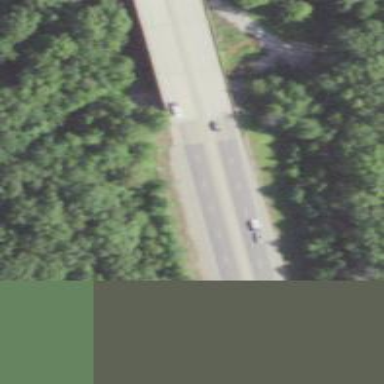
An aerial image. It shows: Beam bridge over trunk highway.